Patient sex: F
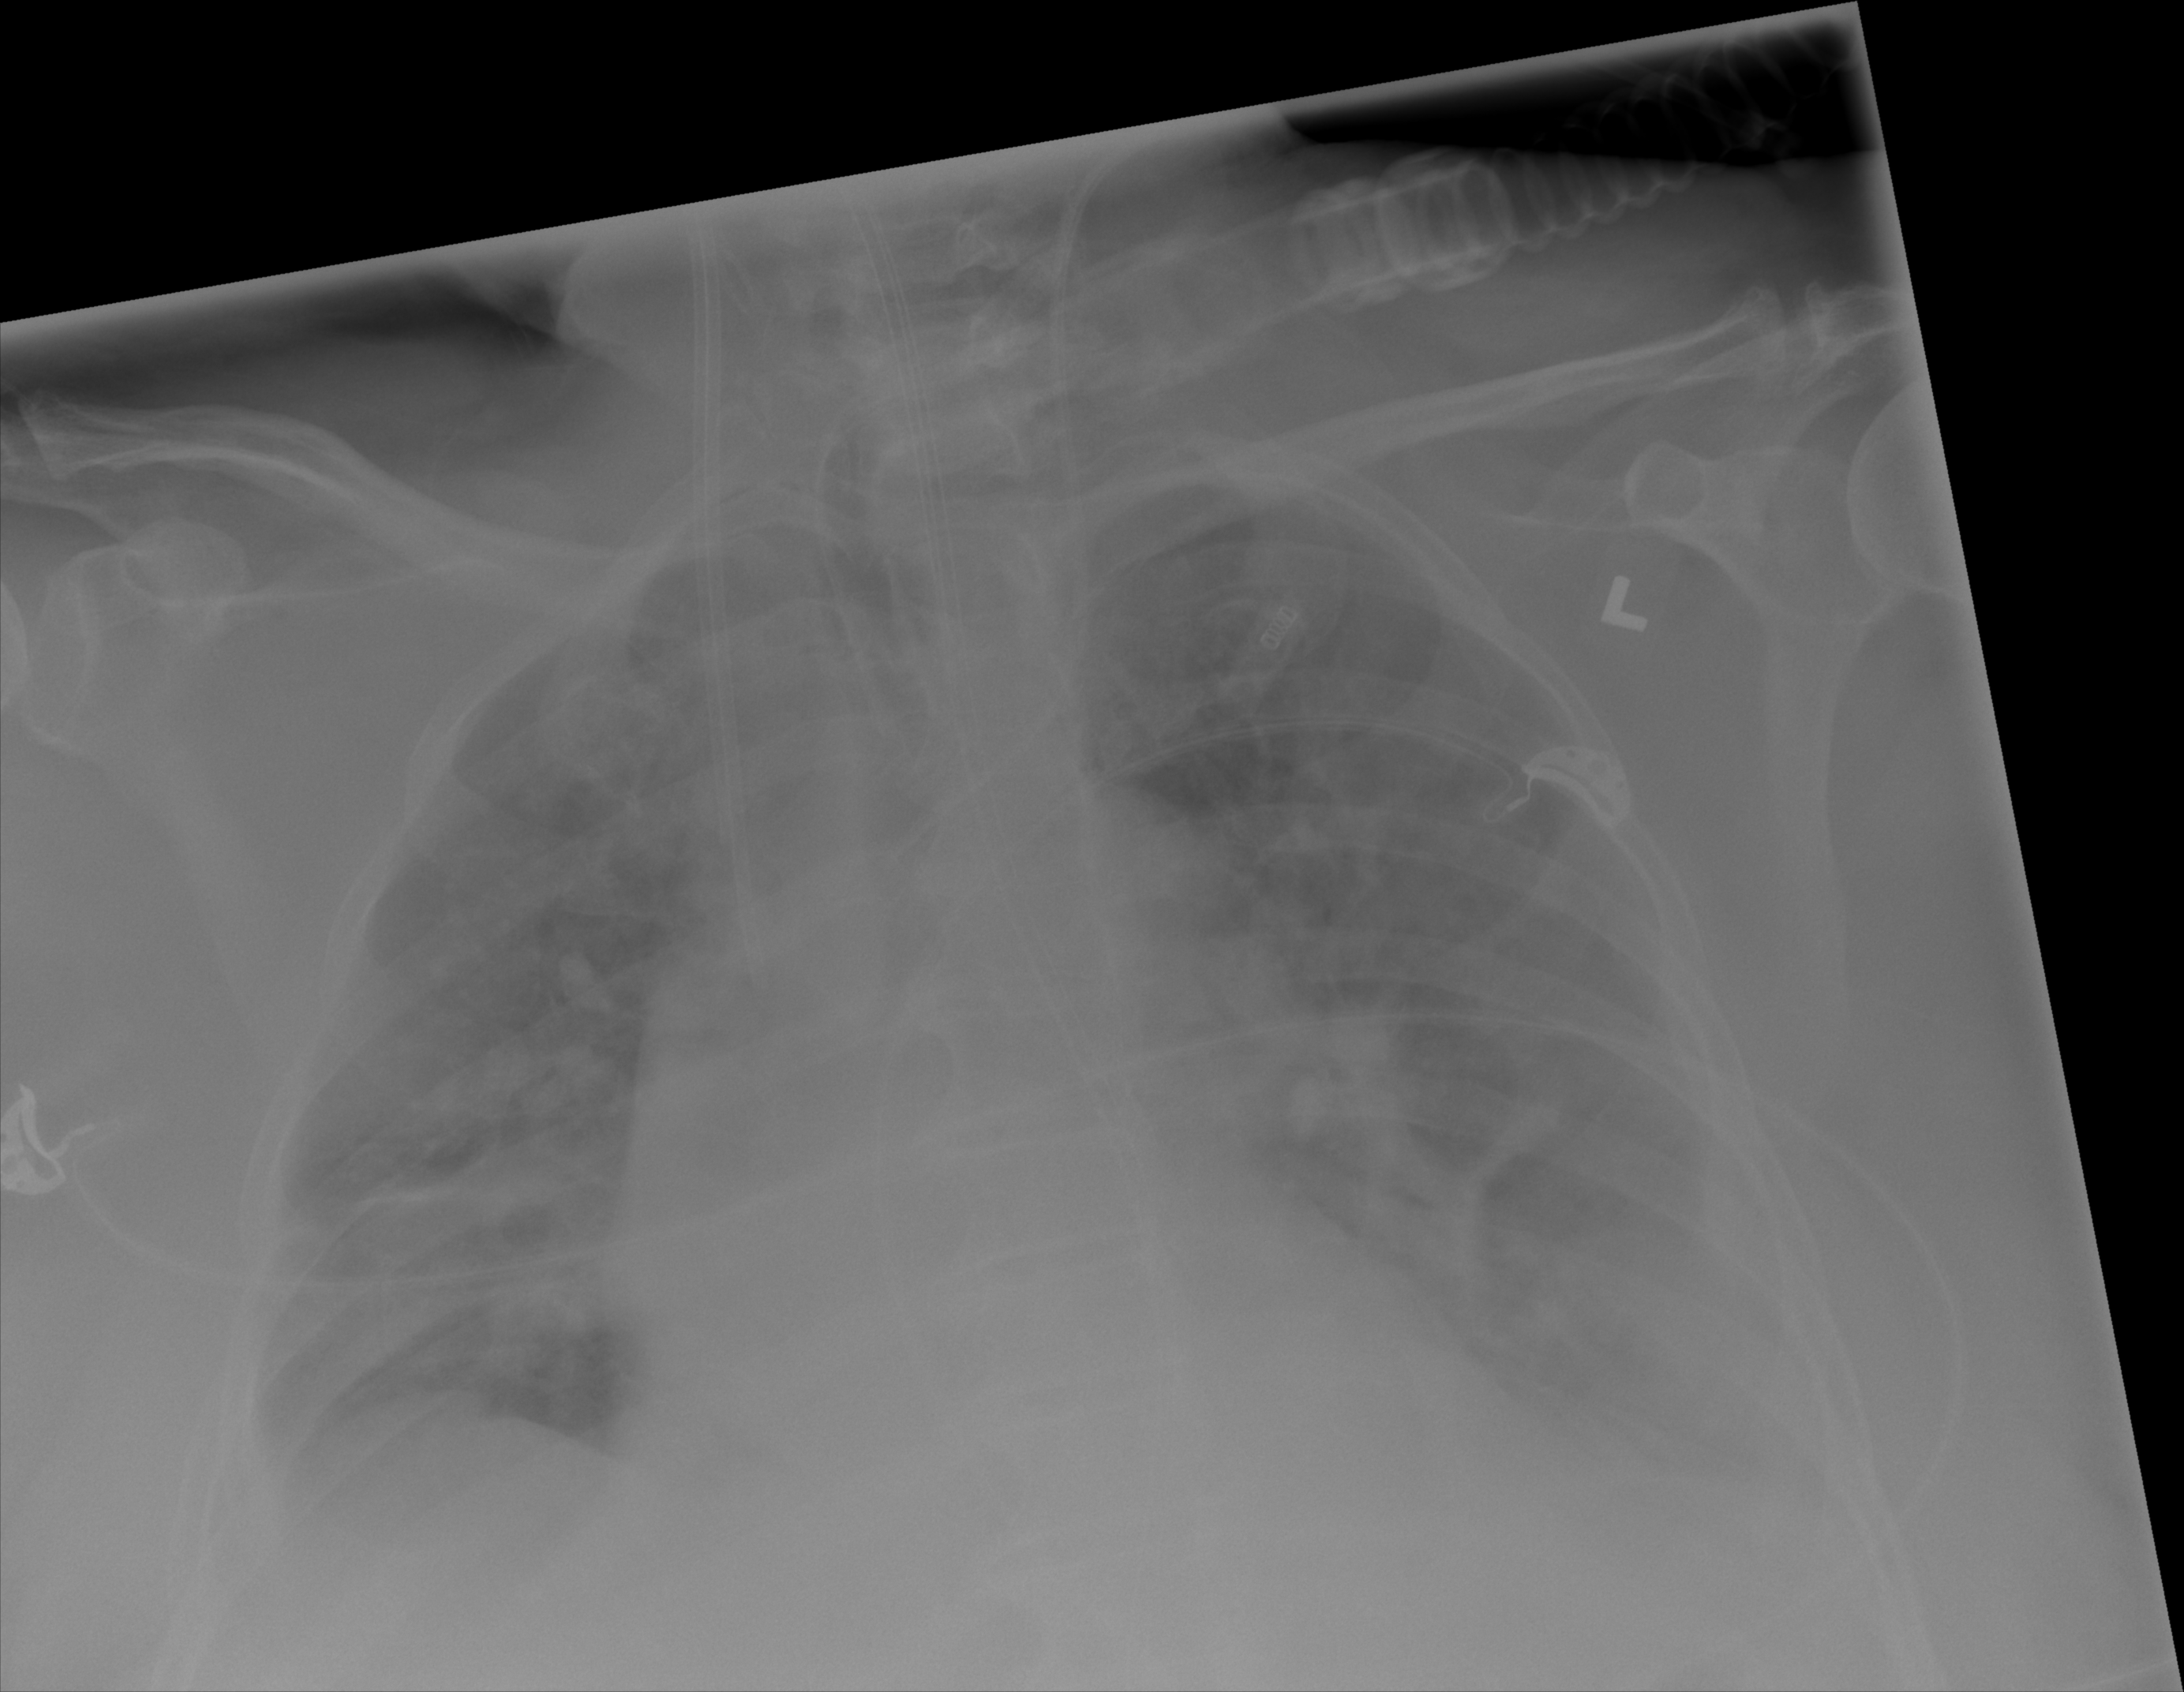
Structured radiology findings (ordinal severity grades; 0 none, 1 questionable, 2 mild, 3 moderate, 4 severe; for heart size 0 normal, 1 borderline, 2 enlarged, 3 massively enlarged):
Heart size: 0
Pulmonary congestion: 0
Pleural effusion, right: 2
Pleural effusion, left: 3
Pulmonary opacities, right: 1
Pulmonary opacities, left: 1
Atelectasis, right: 2
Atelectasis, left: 2